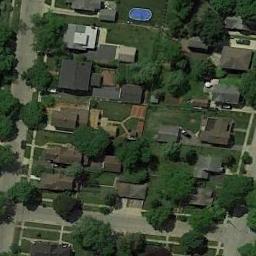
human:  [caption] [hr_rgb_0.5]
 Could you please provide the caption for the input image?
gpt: The medium residential area has lots of houses and trees on the grass .

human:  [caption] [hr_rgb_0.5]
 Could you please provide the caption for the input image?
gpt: There are many trees of different colors in medium-sized residential areas .

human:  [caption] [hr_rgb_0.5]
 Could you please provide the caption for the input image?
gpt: Many trees are in medium residential area .

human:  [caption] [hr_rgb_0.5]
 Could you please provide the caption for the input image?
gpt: The medium residential is on the grass next to some trees and road .

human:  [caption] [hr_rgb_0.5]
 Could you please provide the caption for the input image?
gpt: There are some green trees and buildings on the medium residential area .